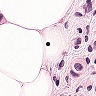
Metastatic tissue present: yes